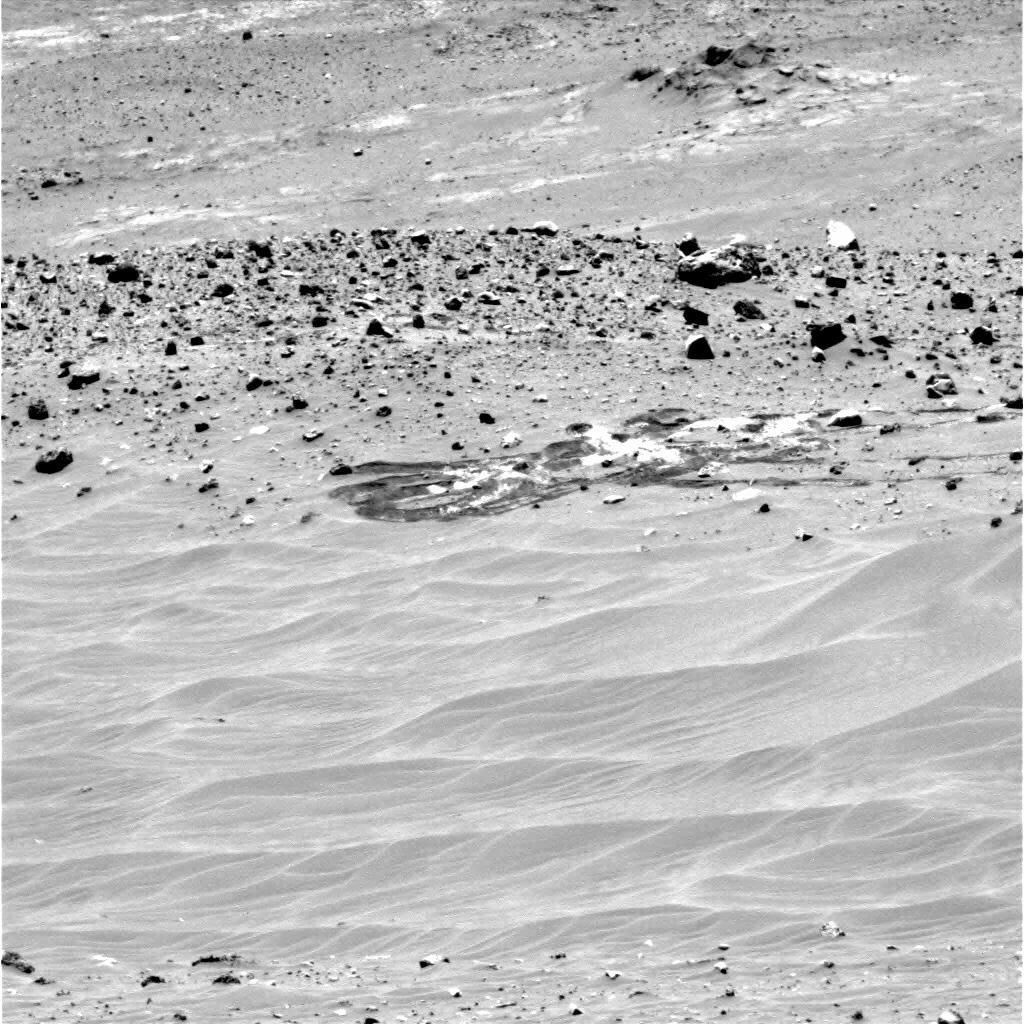
Terrain classes present: Gravel / Sand / Soil, Rock, Shadow, Track